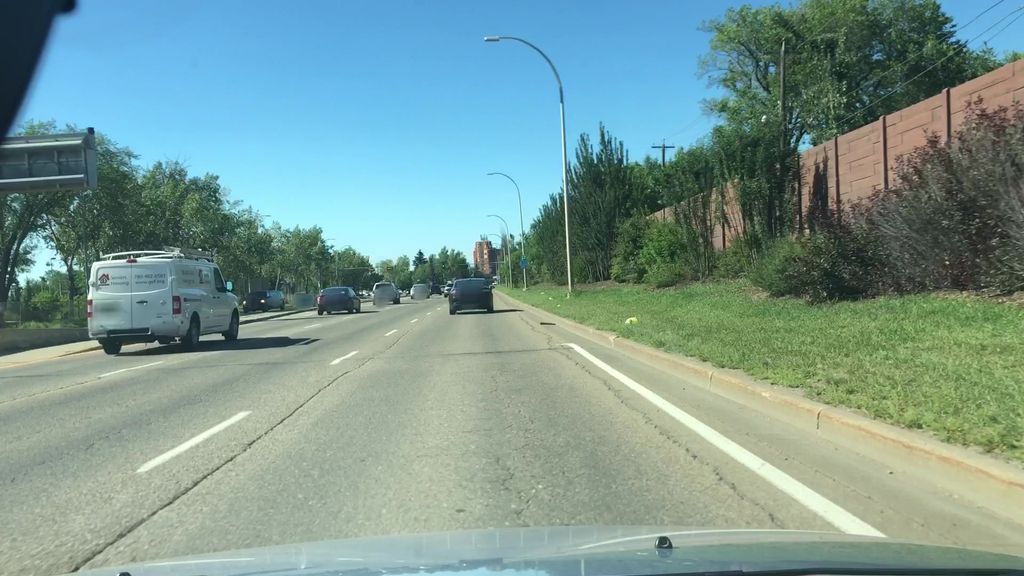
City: edmonton